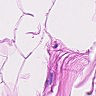
Metastatic tissue present: no